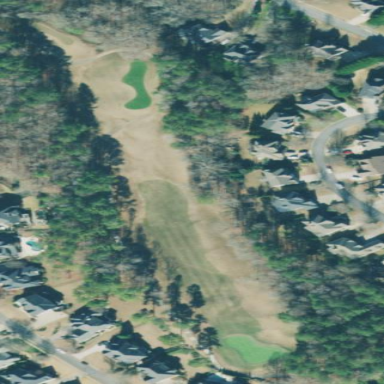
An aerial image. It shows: Golf course surrounded by greenery.